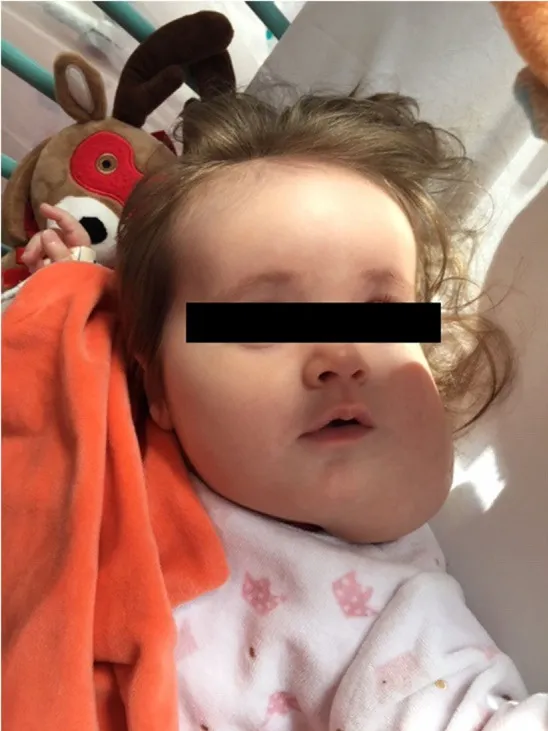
Photograph illustrating the clinical aspect of the cervical mass at 12 months of life.
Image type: medical_photograph (other_medical_photograph)